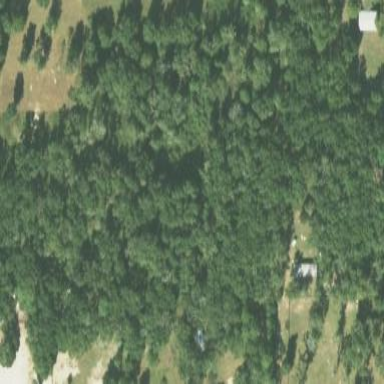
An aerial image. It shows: Mixed leaf woodland.